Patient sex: M
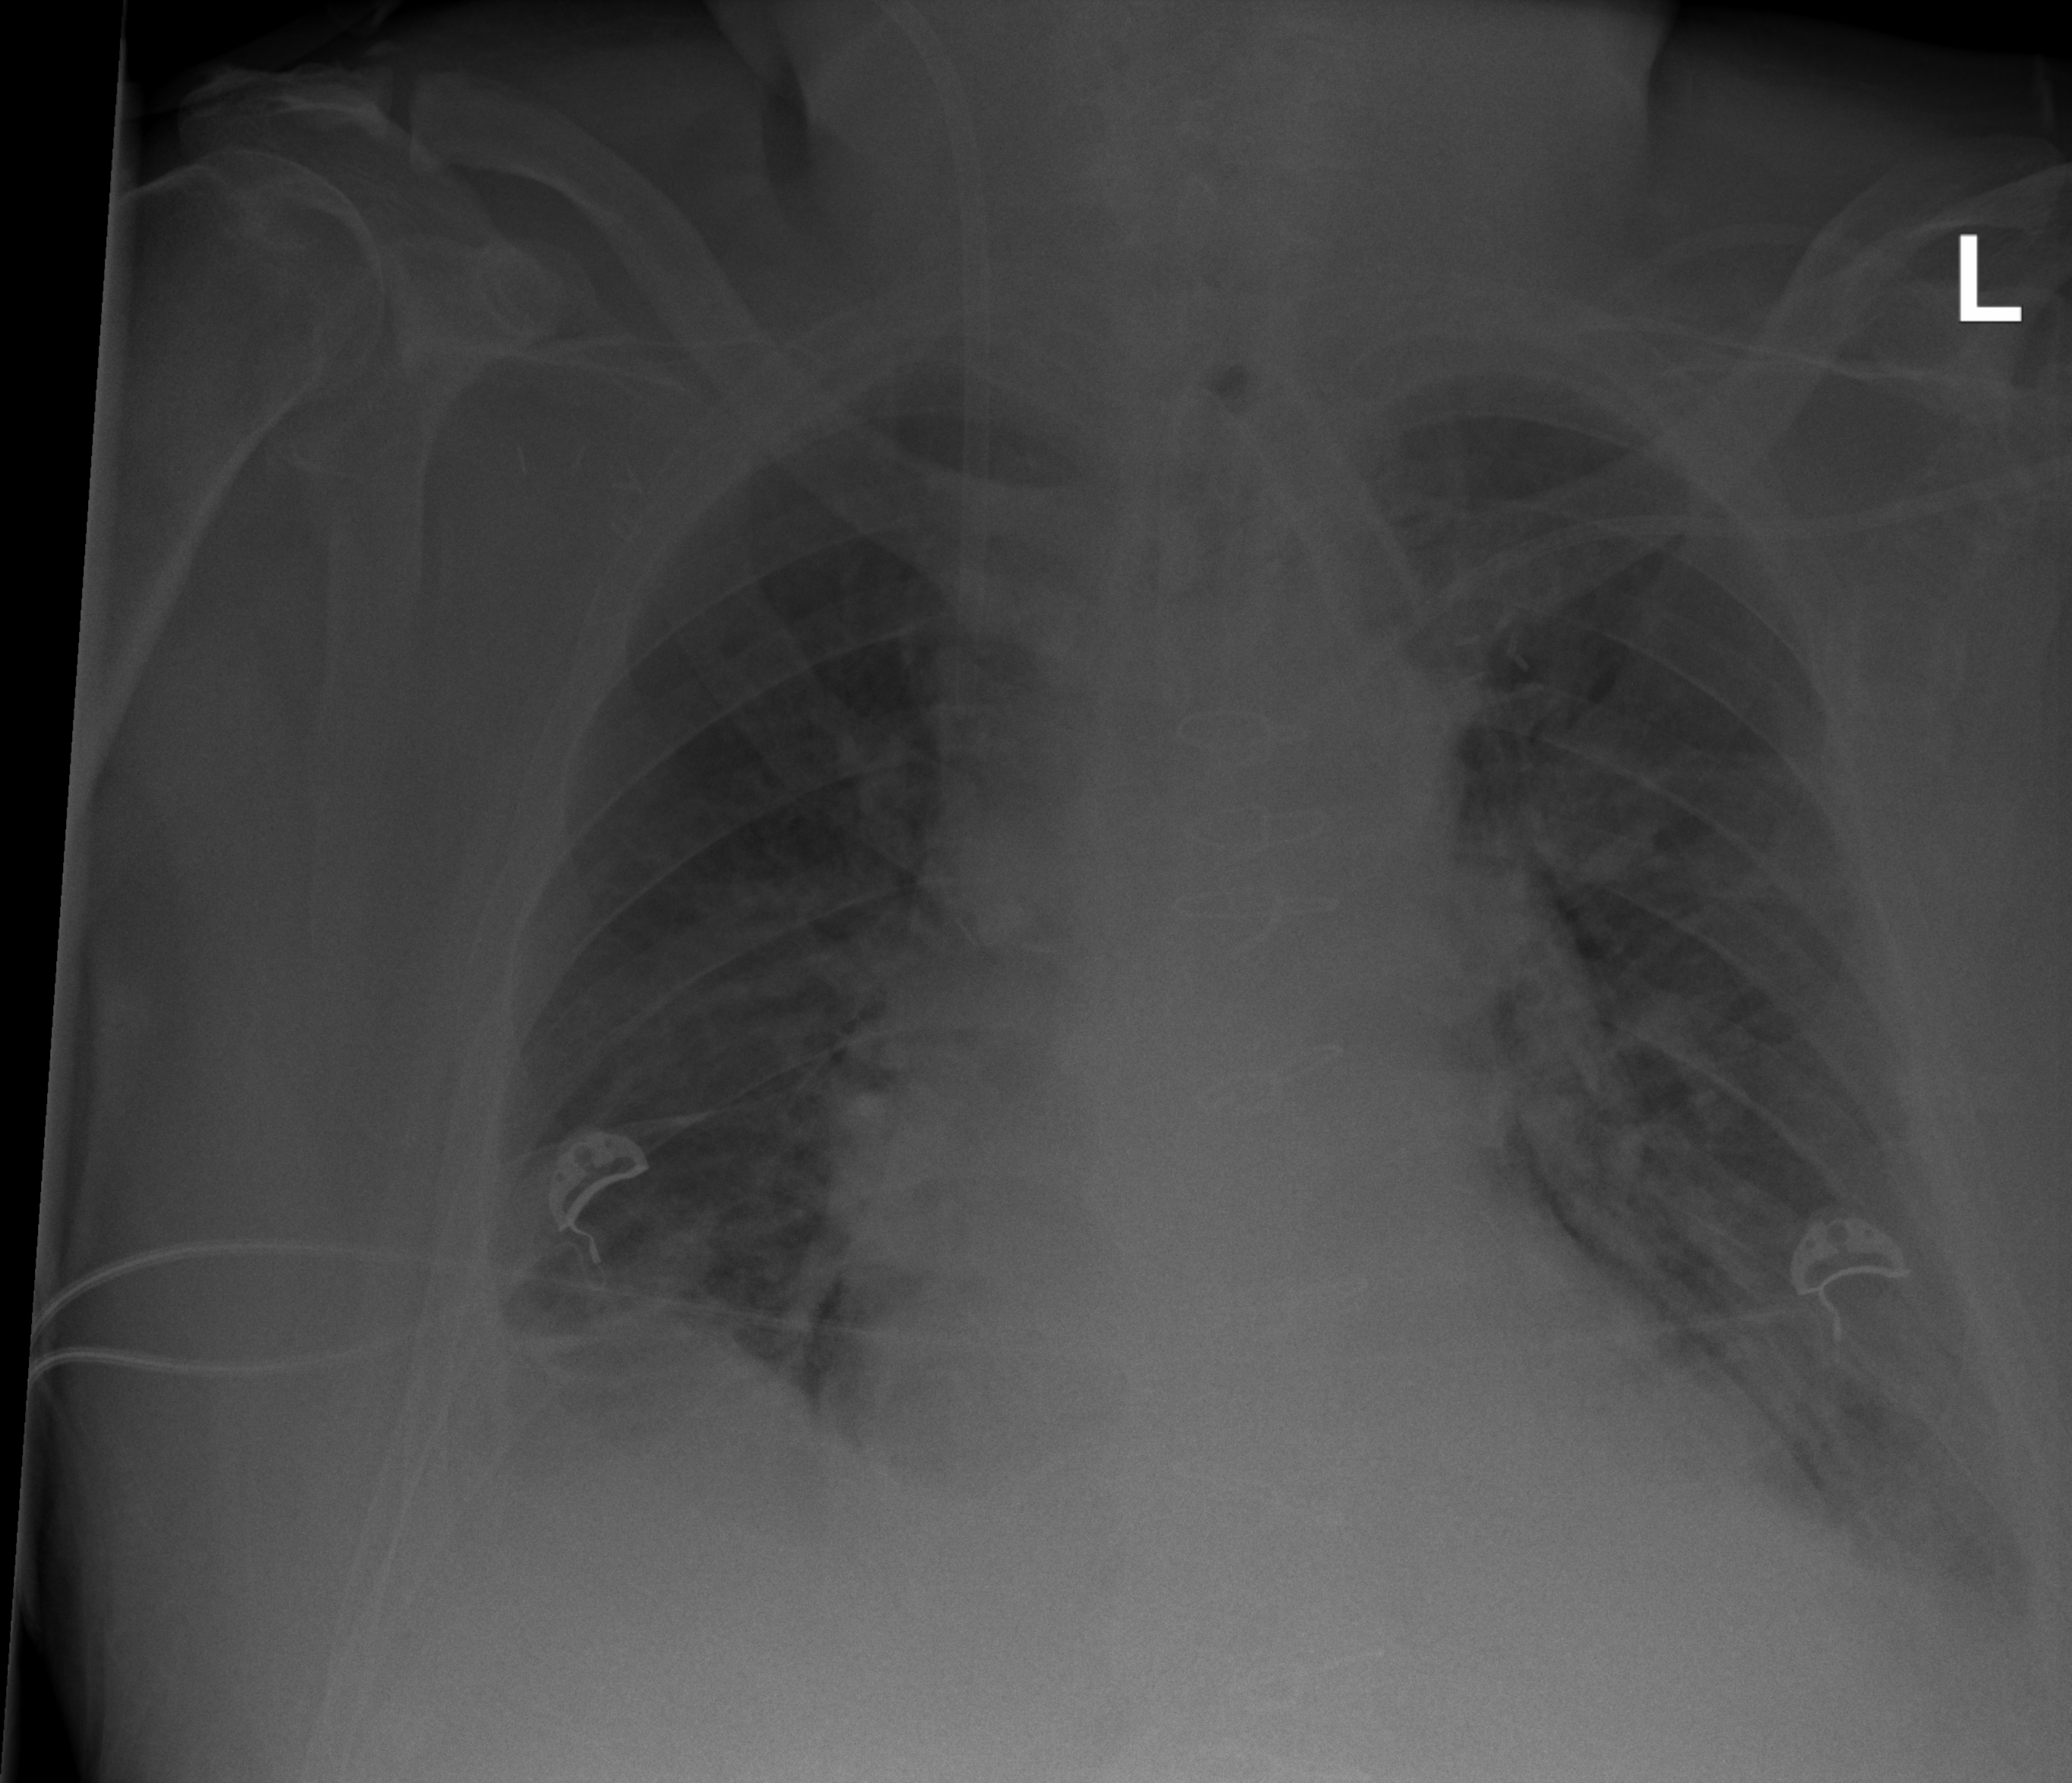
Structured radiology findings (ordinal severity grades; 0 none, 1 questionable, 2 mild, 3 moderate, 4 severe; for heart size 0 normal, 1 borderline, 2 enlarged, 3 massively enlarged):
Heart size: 2
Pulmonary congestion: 2
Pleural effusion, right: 2
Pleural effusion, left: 1
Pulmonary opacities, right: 2
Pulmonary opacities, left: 2
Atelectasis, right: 2
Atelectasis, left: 2